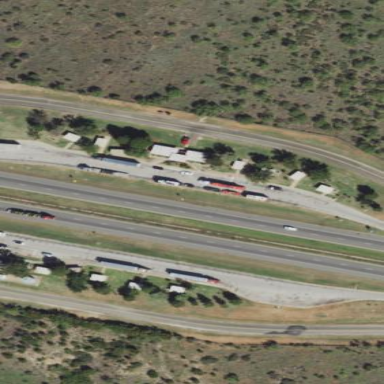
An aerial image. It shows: Rest area along the road with picnic tables.